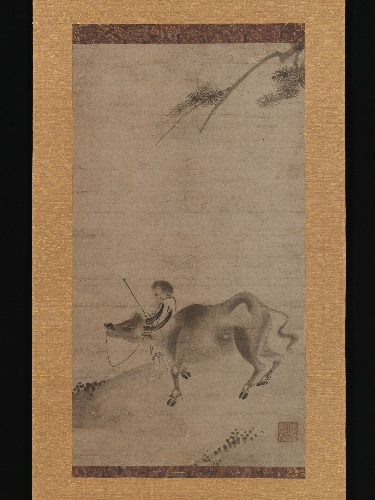
Title: 赤脚子筆　牧牛図|Oxherding
Artist: Sekkyakushi
Artist bio: Japanese, active first half of the 15th century
Date: first half of the 15th century
Object type: Hanging scroll
Classification: Paintings
Medium: Hanging scroll; ink on paper
Culture: Japan
Period: Muromachi period (1392–1573)
Dimensions: Image: 21 1/16 × 11 9/16 in. (53.5 × 29.4 cm)
Overall with mounting: 54 3/4 × 15 5/8 in. (139 × 39.7 cm)
Overall with knobs: 54 3/4 × 17 5/8 in. (139 × 44.7 cm)
Department: Asian Art
Credit line: Mary Griggs Burke Collection, Gift of the Mary and Jackson Burke Foundation, 2015
Accession year: 2015
Repository: Metropolitan Museum of Art, New York, NY
Tags: Boys|Ox